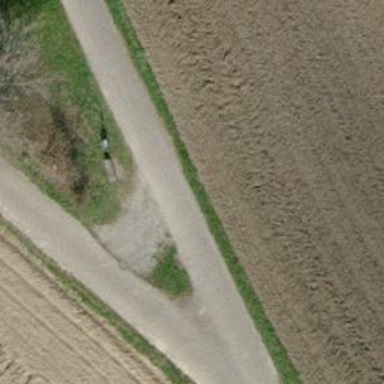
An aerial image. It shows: Asphalt track of grade1 for agricultural vehicles.